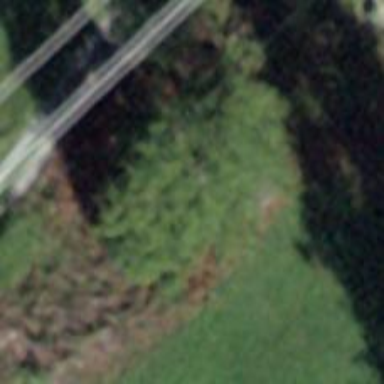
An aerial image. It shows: Single tag "natural: tree."